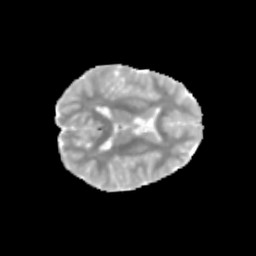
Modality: MD
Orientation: axial
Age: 11
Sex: female
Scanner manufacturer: siemens
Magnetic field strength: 3 T
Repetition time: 3.8 s
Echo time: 0.07 s